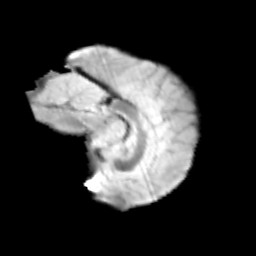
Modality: T2w
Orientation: sagittal
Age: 12
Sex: male
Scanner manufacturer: siemens
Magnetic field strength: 3 T
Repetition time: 3.8 s
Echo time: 0.07 s